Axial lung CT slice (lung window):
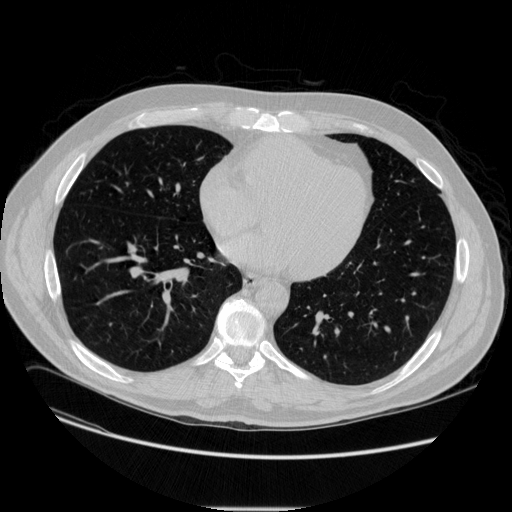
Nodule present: no